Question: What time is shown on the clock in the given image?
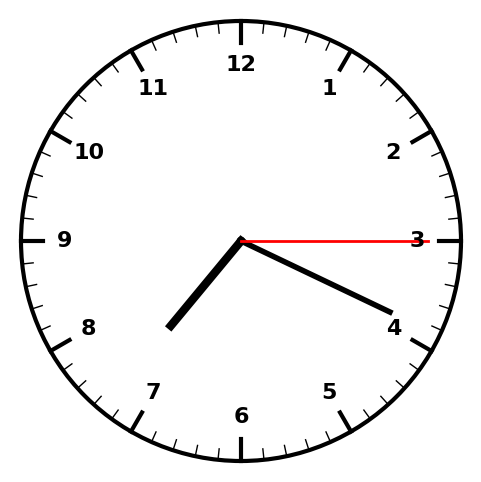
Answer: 07:19:15